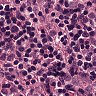
Metastatic tissue present: yes